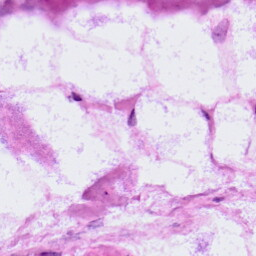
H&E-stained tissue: LymphNode